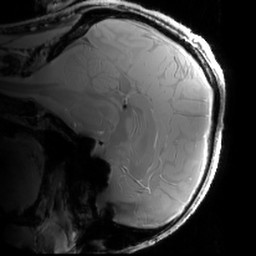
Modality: PDw
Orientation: sagittal
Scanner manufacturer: siemens
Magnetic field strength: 6.98 T
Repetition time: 1.34 s
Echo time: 0.00276 s